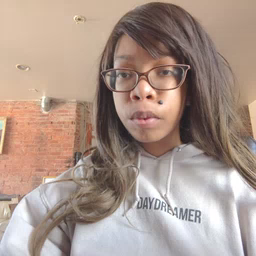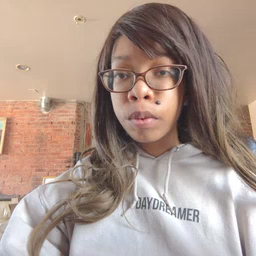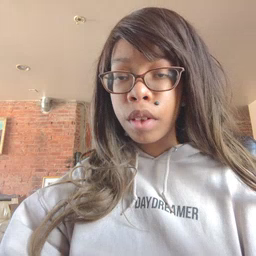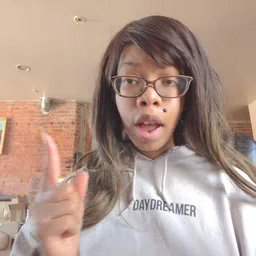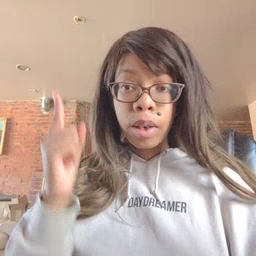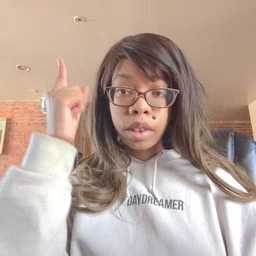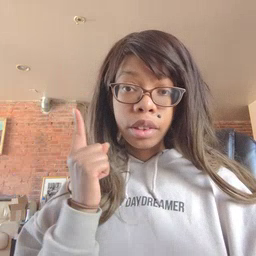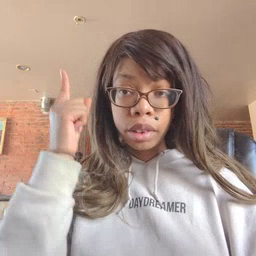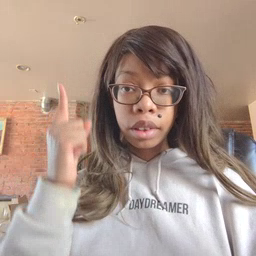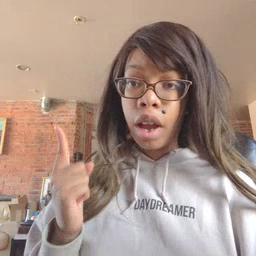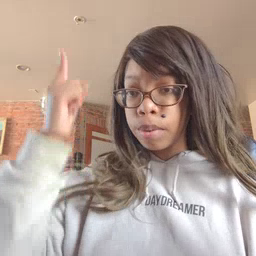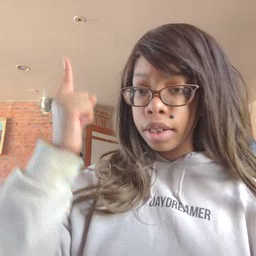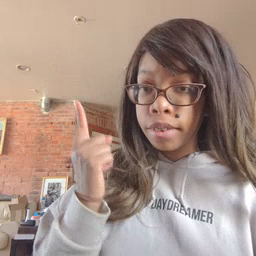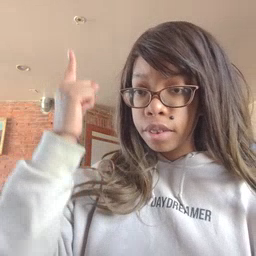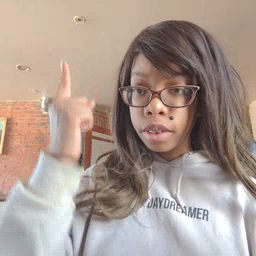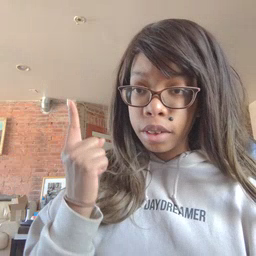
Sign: up